Question: I am looking at a Microsoft Network Monitor capture of an HTTPS "GET" request which mysteriously never completes if performed by .NET 'HttpWebRequest'.
I have found that the Server Hello contains an Alert entry which looks like this:

I have these questions:
I read that alerts do come encrypted if sent after a key exchange, but as you can see, this occurs very early in the negotiation stage, at Server Hello.
The first byte, '01', suggests it's a warning, but the '70' ("Protocol Version") is a error. Surely '70' can only appear as part of '02 70'?
"Protocol version" suggests something's up with the, erm, protocol version. However the Client Hello contains "TLS 1.0" as the max version, and the Server Hello specifies "TLS 1.0" too. What else could be wrong?
I can attach the whole capture if anyone is feeling brave :)
The code I used to perform this request is <URL>.
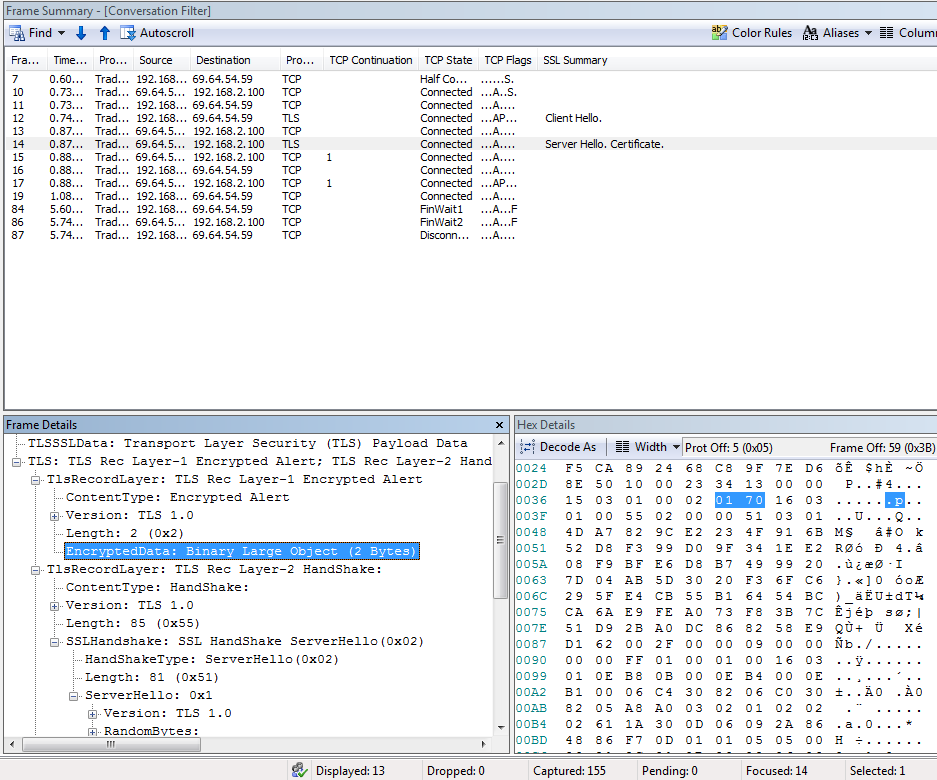
Answer: It is not an encrypted alert. An encrypted alert can come after the handshake is completed and this is not the case here. The first byte indicates the importance of the alert fatal(2), warning(1) and the second byte is the description. In your case is 70 in hex thus 112 in decimal which is unrecognized_name according to <URL>.
The unrecognized_name indicates that the server name you sent in the client hello does not match a name known to the server.